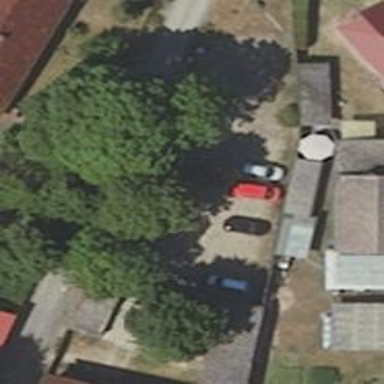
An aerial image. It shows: Parking area.